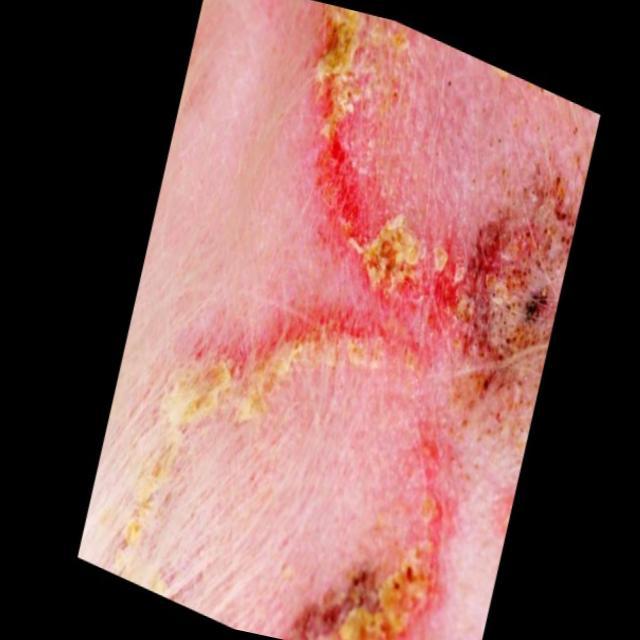
Canine ringworm (Dermatophytosis) — fungal infection caused by Microsporum or Trichophyton. Presents with circular alopecia, scaling, crusting, and broken hairs.